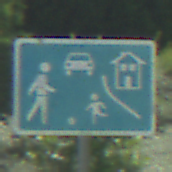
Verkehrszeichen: BeginnVerkehrsberuhigterBereich
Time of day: Midday
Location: Outdoor (Nature)
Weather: PartlyCloudy
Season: NotSpecified
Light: Natural